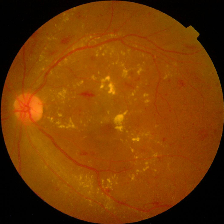
Diabetic retinopathy grade: Proliferative DR